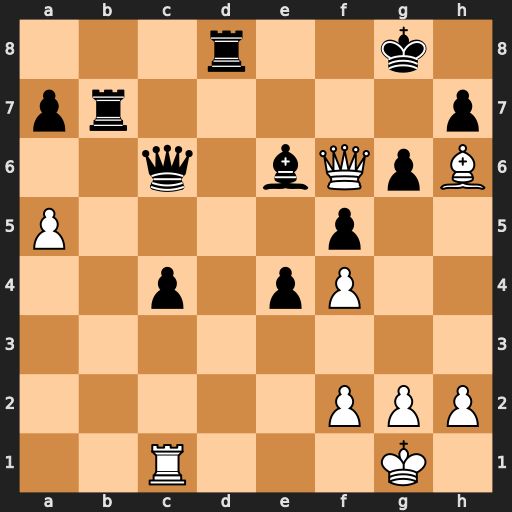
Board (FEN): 3r2k1/pr5p/2q1bQpB/P4p2/2p1pP2/8/5PPP/2R3K1
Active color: w
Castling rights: -
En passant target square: -
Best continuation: Qxd8+ Qe8 Qxe8#